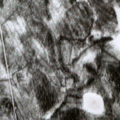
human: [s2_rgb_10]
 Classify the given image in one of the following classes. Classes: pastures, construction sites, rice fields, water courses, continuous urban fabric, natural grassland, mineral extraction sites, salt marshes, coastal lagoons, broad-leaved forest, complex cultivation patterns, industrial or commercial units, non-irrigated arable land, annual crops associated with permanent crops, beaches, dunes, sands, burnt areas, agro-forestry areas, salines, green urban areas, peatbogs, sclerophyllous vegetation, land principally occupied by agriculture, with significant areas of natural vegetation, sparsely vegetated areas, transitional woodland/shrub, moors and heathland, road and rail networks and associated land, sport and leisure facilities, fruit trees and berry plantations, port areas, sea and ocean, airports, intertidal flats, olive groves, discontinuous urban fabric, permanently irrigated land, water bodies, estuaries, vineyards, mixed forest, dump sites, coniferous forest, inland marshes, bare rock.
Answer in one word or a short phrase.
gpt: coniferous forest, mixed forest, peatbogs